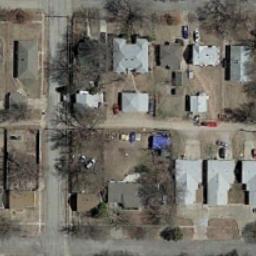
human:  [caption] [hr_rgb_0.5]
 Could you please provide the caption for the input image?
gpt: The medium residential is on the bare land next to the road .

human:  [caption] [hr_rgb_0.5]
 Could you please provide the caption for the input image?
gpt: There are many buildings in medium residential area .

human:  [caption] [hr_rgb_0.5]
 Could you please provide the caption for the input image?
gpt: There aren't many houses in the mid-sized area .

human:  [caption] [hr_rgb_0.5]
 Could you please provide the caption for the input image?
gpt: The medium residential area has some trees and houses and some roads go through the medium residential area .

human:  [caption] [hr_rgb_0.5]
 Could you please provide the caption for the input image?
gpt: There are some gray buildings and withered trees on the medium residential area .